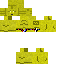
A female skeleton skin with pale skin, wearing blonde bald dressed in a yellow tshirt and black pants, featuring a closed mouth.